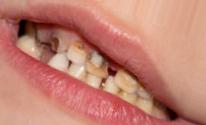
Condition: Caries